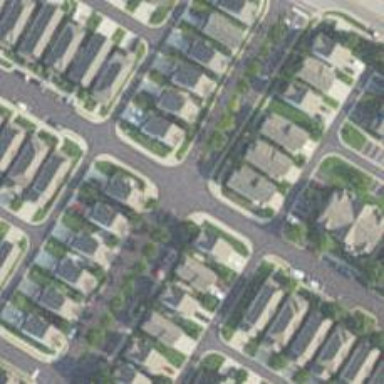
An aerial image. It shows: Residential road.